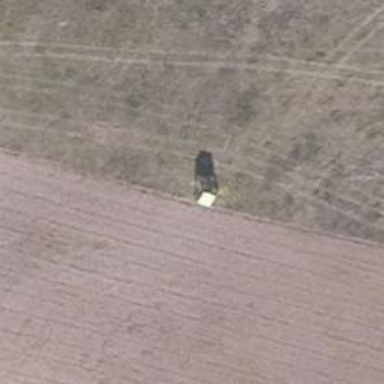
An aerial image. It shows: Shelter that serves as raised hide hunting stand.